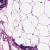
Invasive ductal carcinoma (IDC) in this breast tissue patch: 0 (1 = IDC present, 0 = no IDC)